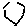
Label: hexagon